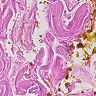
Metastatic tissue present: no